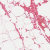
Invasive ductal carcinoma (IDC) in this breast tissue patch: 0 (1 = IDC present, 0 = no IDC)